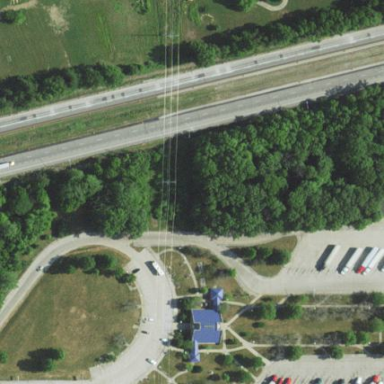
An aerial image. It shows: Rest area on the road.